Question: I'm trying to cd into a directory, but the terminal says it doesn't exist even though it does.

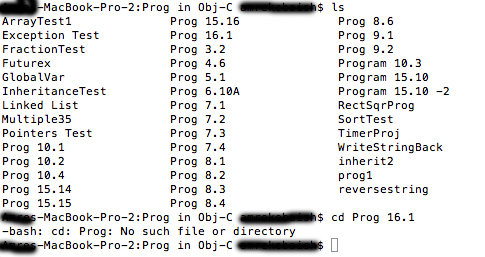
Answer: You are calling 'cd' with two arguments, 'Prog' and '16.1'. You need to call it with just one argument, 'Prog 16.1'. To do this, you need to "quote" the space in the middle, so that it doesn't get interpreted as separating two arguments. Here are a few options:
> - 'cd 'Prog 16.1''- 'cd Prog' '16.1'- 'cd "Prog 16.1"'- 'cd Prog" "16.1'- 'cd Prog\ 16.1'